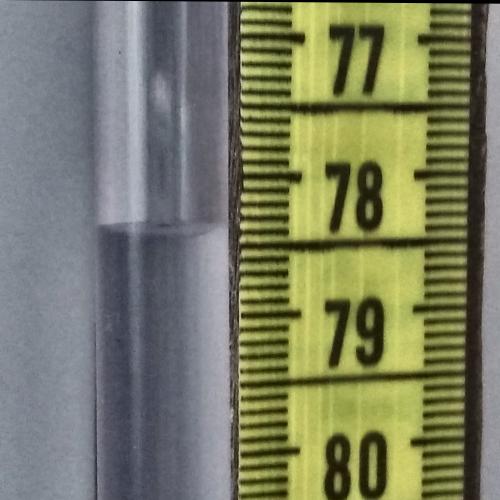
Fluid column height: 78.4 cm